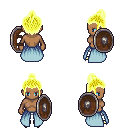
a pixel art fantasy rpg character, female body template, human, dark skin, overskirt, white pants, gold short topknot hairstyle, gold boots, shield, four views (front, back, left, right), 2x2 character sprite sheet, small pixel art, hard edges, no anti-aliasing